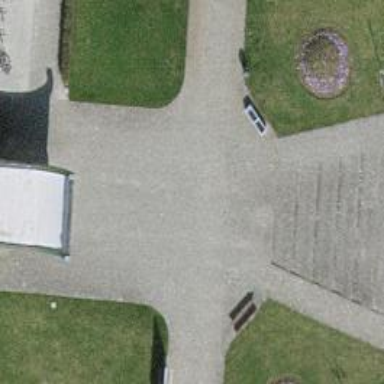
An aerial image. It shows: Footway made of paving stones.